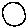
Label: circle